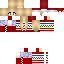
A female human skin with medium skin, wearing blonde long hair dressed in a red hoodie and red pants, featuring a closed mouth.